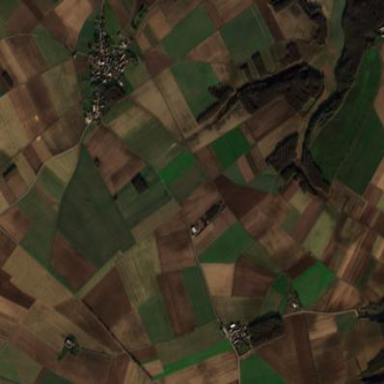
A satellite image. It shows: Farmland with wheat crops.